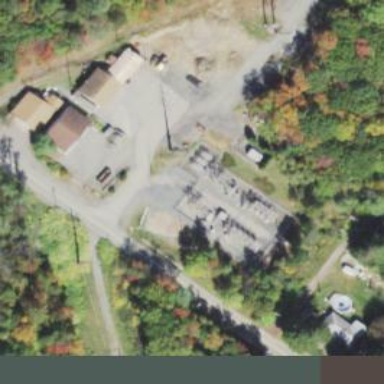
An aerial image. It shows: Substation with power equipment.